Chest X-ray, PA view. Patient: 67 years old, sex F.
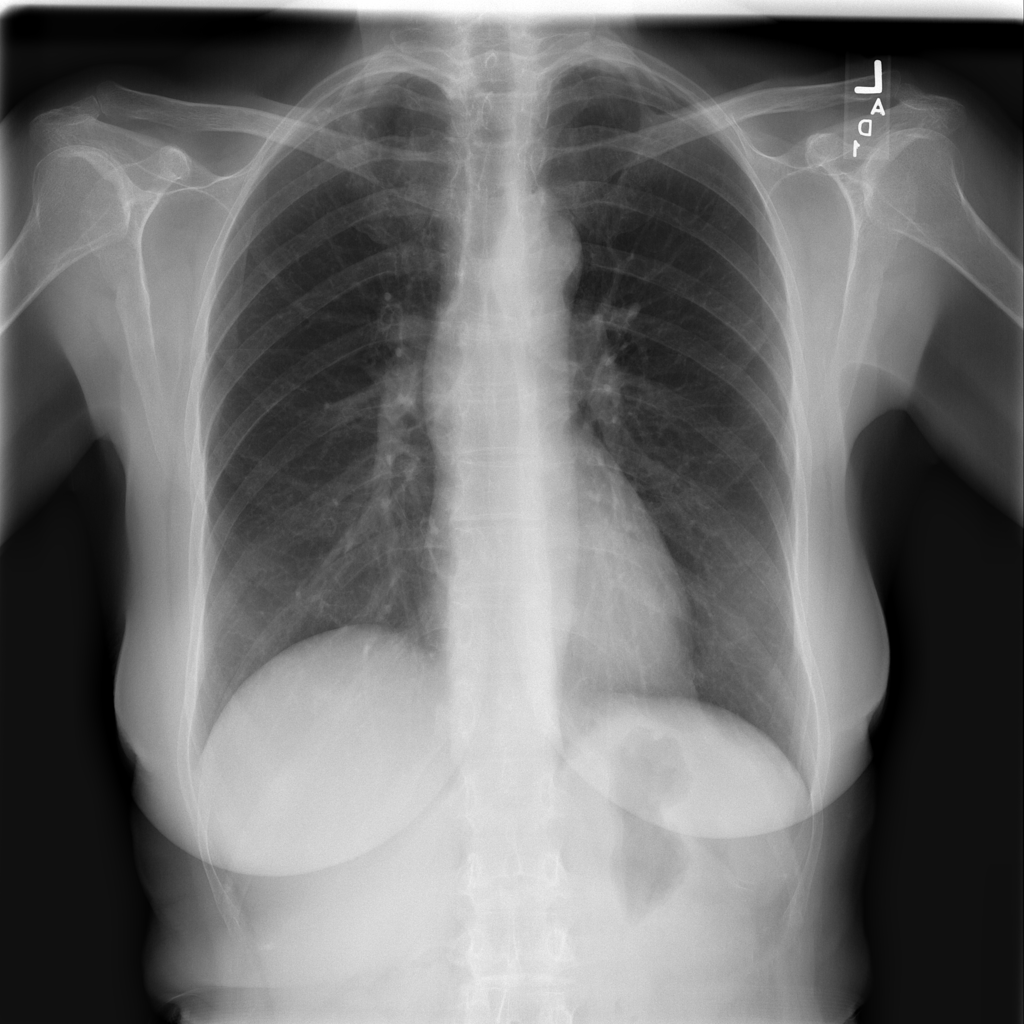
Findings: No Finding